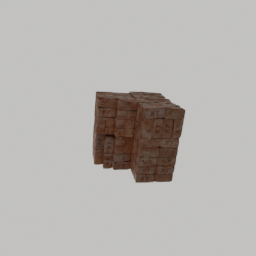
Label: architecture